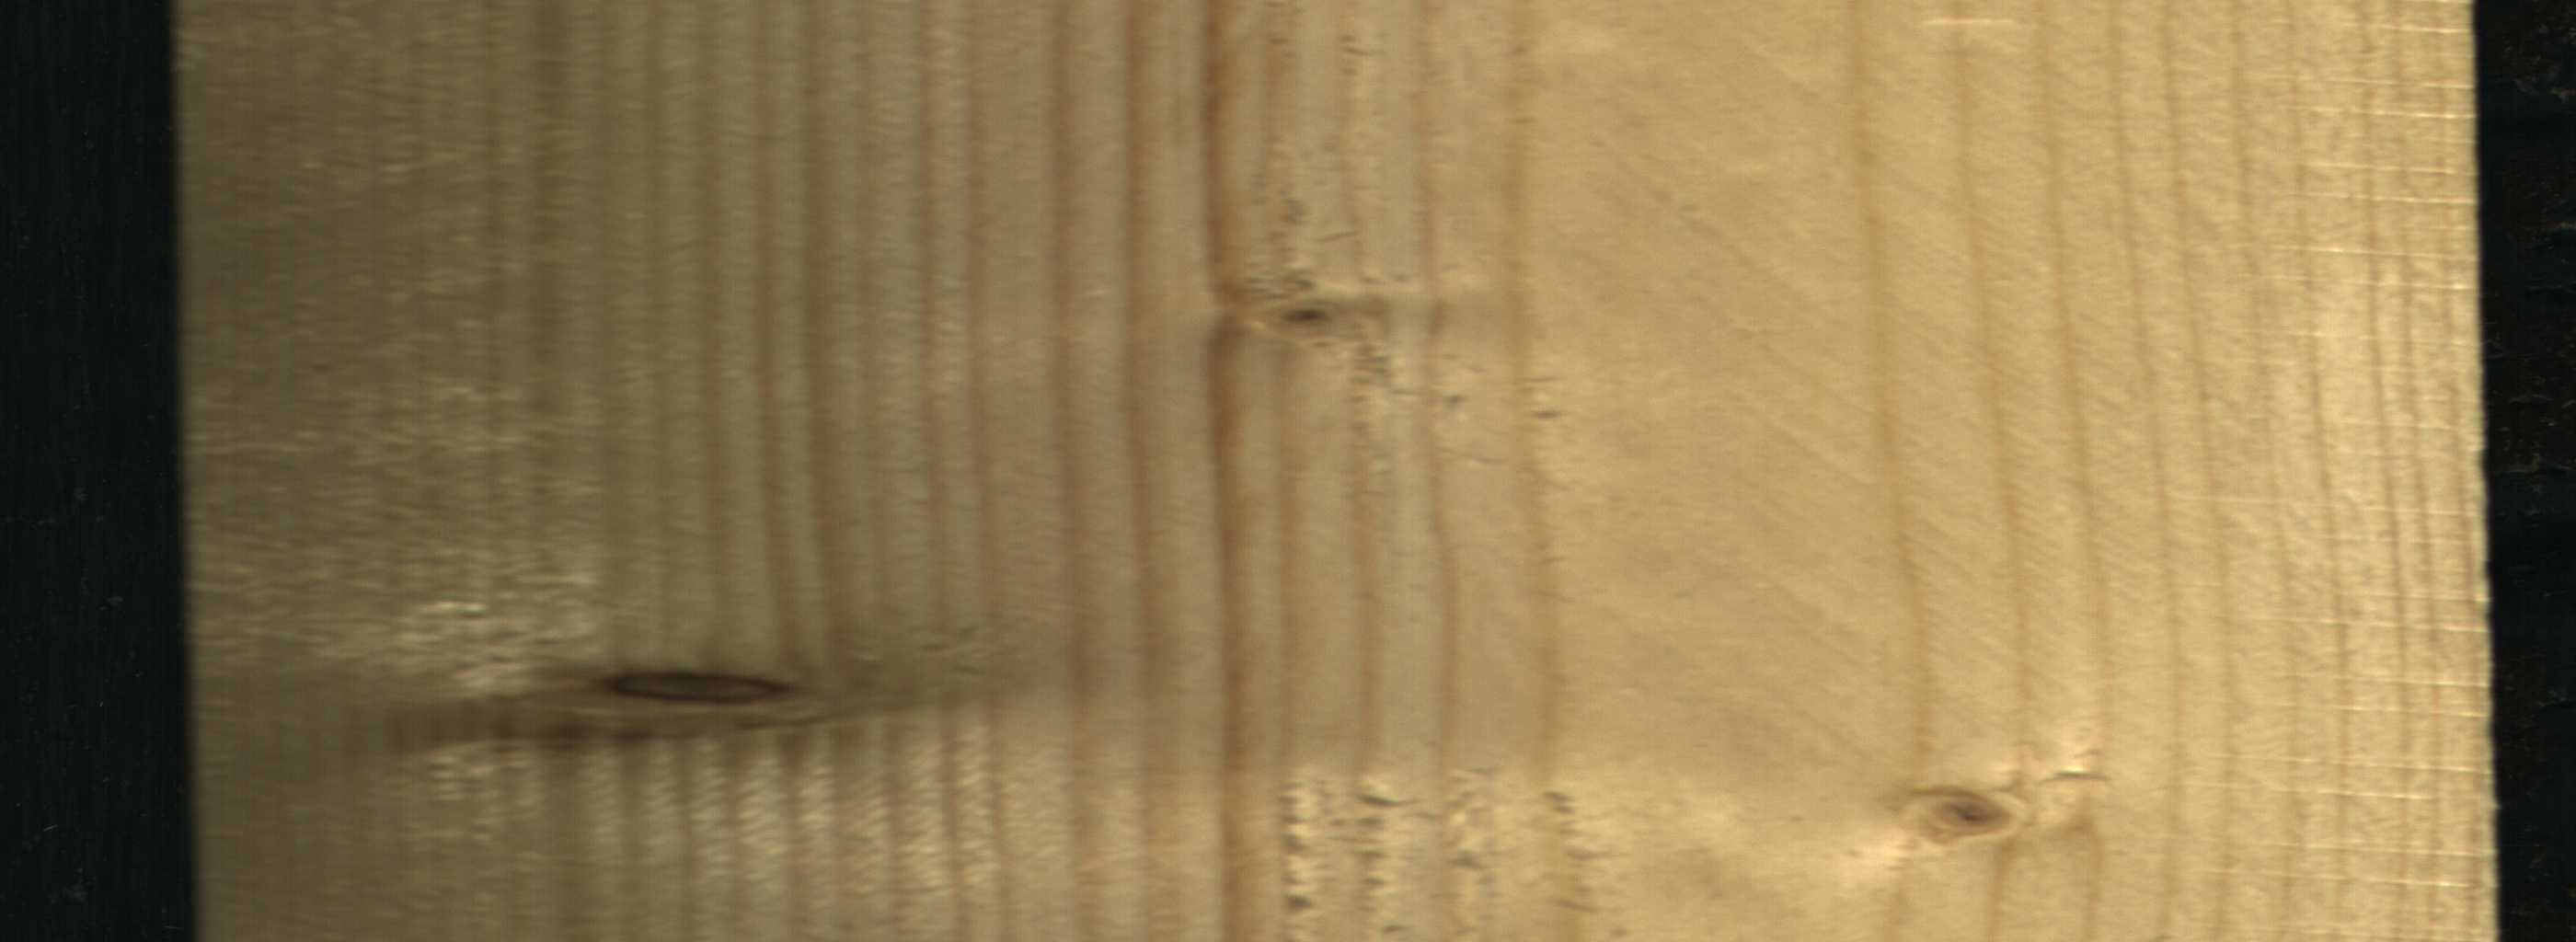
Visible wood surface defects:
Dead_Knot
Live_Knot
Live_Knot